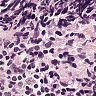
Metastatic tissue present: no